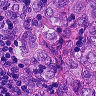
Metastatic tissue present: yes